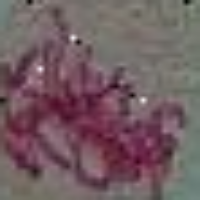
Label: metaphase